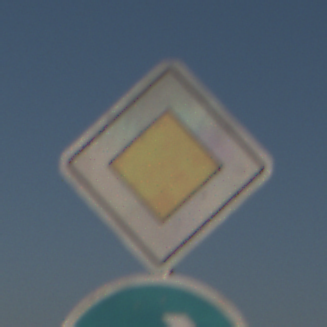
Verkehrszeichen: Vorfahrtsstrasse
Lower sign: VorgeschriebeneFahrtrichtungRechts
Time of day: MorningAfternoon
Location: Outdoor (Nature)
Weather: Clear
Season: Winter
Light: Natural